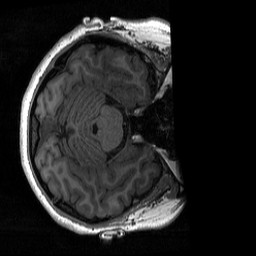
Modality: T1w
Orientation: axial
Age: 21
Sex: female
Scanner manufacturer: siemens
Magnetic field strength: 3 T
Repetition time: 2.3 s
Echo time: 0.00298 s